Question: I am new to positioning in CSS, and am trying to learn... This is my first question on here, too. =)
Here's what I've got going on.
Below is the screenshot:

See how the red triangle is pushing the picture down in my page header, creating that dark strip of color? I'd like instead for the red triangle ('.flag') to overlay on top of the picture, like it's hanging over it like a ribbon.
I'm not sure all what code you'd need to see for this but here's the triangle ('.flag')'s CSS:
'''
.flag {
width: 0;
height: 0;
border-left: 80px solid transparent;
border-right: 80px solid transparent;
border-top: 60px solid $red;
float: right;
margin-right: 40px;
padding: 1px;
}
'''
HTML
'''
<div class="new visible-l">
<a href="#">
<h3>NEW?</h3>
<p>Click here to learn more!</p>
</a>
</div>
<h1 class="logo"><a href="#">The Quigley Inn</a></h1>
<ul>
<li><a href="#">Logs</a> |</li>
<li><a href="#">Bulletin</a> |</li>
<li><a href="#">Locations</a> |</li>
<li><a href="#">Directory</a> |</li>
<li><a href="#">Policies</a> </li>
<li class="hidden-l">| <a href="#" class="newhidden">New?</a></li>
</ul>
<div class="flag visible-l"></div>
</section>
<section id="content">
<section id="pageheader">
<img src="http://placekitten.com/1200/400" />
<h1>The Quigley Inn</h1>
</section>
'''
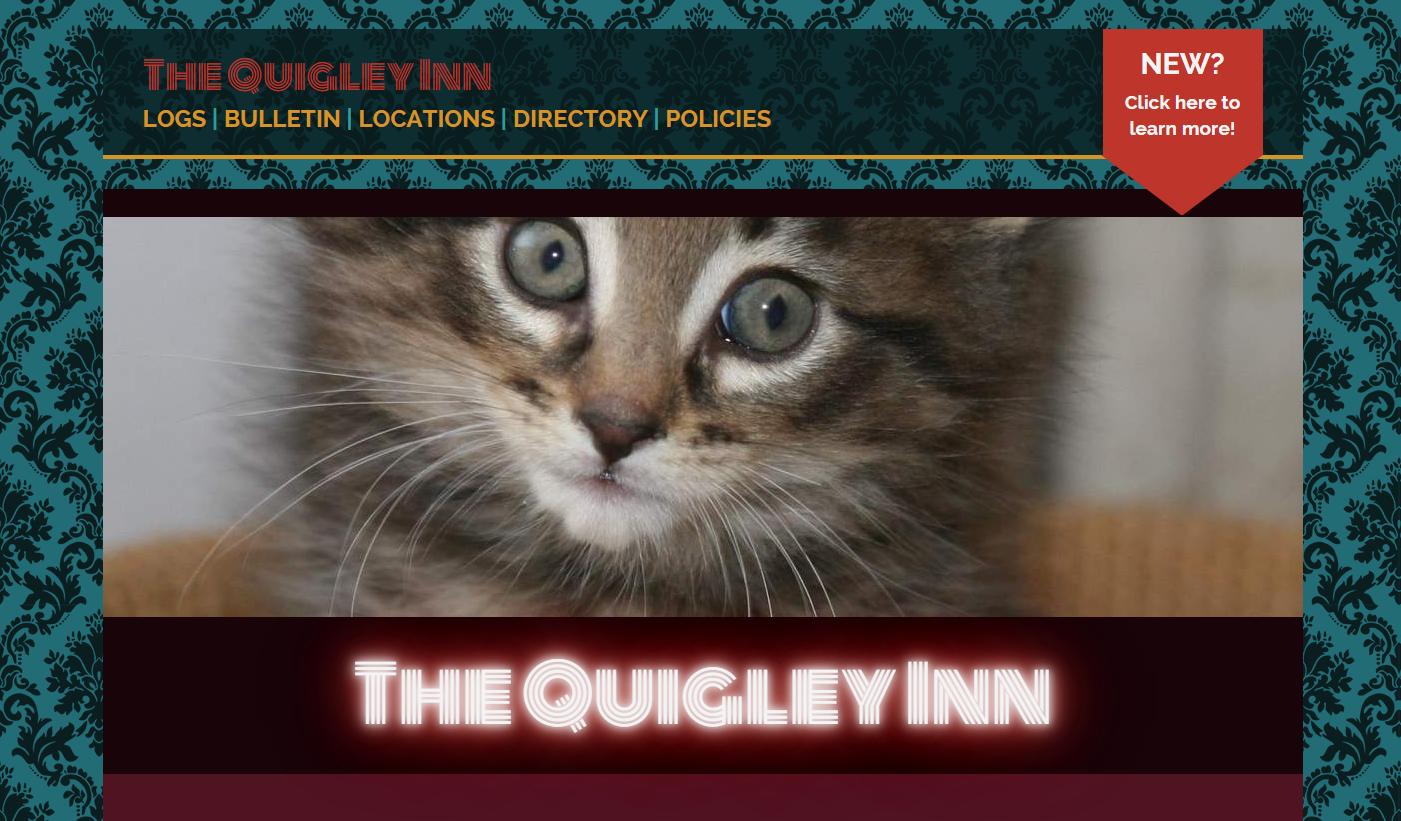
Answer: You will need to absolutely position the '.flag' element and then position it using the 'top' and the 'right' properties, like this:
'''
.flag {
width: 0;
height: 0;
border-left: 80px solid transparent;
border-right: 80px solid transparent;
border-top: 60px solid red;
position: absolute;
right: 40px;
top: //insert appropriate value
}
'''
Another workaround of this would be to simply move your cat image/div up using 'margin-top' with a negative value, for e.g. 'margin-top: -10px'.
Please add the CSS below to your stylesheet:
'''
section#pageheader img {
margin-top: -50px;
}
.flag {
z-index: 9999;
}
'''